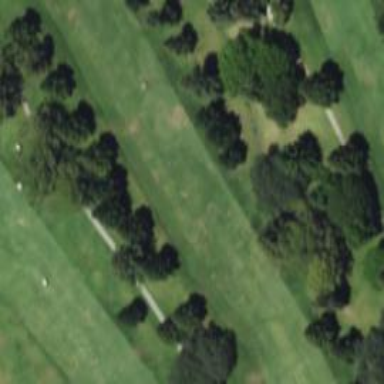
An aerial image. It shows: Golf hole.